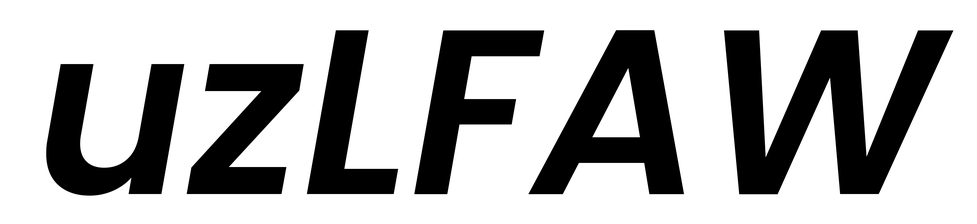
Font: Poppins-SemiBoldItalic